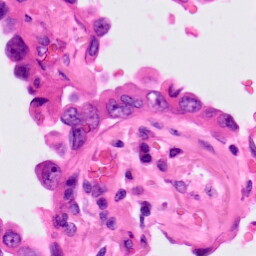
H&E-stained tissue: Lung